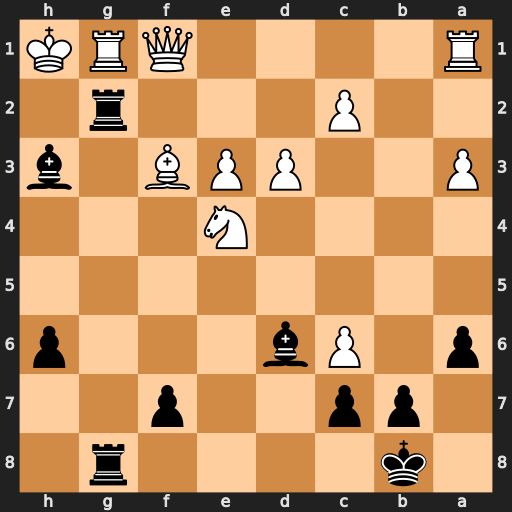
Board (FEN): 1k4r1/1pp2p2/p1Pb3p/8/4N3/P2PPB1b/2P3r1/R4QRK
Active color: b
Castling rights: -
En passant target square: -
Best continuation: Rh2#